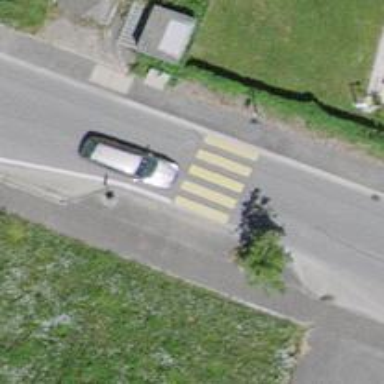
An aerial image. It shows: Zebra crossing on the road.